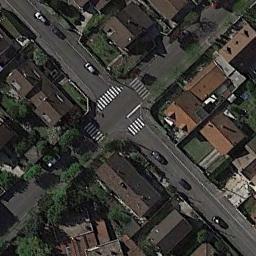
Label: intersection